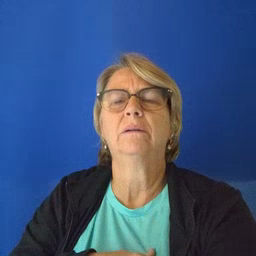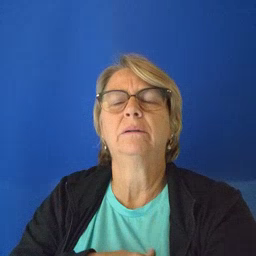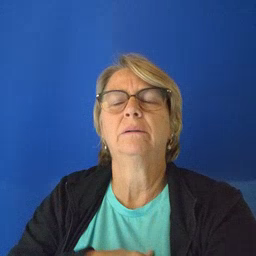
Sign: why